Question: In a google apps script, I want to be able to enter an integer value (1-10), and then have the script change the cell where that value was entered to a string based on a lookup. Essentially this:

Here's what I have, but it never does anything. I can't even get a cell to change its own text value.
'''
function onEdit(event){
var sheet = event.source.getActiveSheet();
var editedCell = sheet.getActiveCell();
var editedCellRange = SpreadsheetApp.getActiveSheet().getRange(editedCell);
var columnToSortBy = 4;
var ss = SpreadsheetApp.getActiveSpreadsheet();
var Values = [ss.getRange('I2'),ss.getRange('I3'),ss.getRange('I4'),ss.getRange('I5'),ss.getRange('I6'),ss.getRange('I7'),ss.getRange('I8'),ss.getRange('I9'),ss.getRange('I10'),ss.getRange('I11')];
if(editedCell.getColumn() == columnToSortBy){
editedCellRange.setValue(Values[editedCellRange.getValue()-1]);
}
}
'''
So 'var Values' is an array holding the string values that should be displayed. When a cell in the 4th column is edited to contain an integer, then the script should look up the value of that integer position in the array, and then put the appropriate string in the edited cell. Can anyone show me what is wrong with my script (or a better way to write this in a script)?
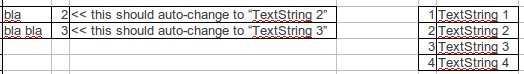
Answer: First, 'Values' is an array of 'Range' objects. When you are doing
'editedCellRange.setValue(Values[editedCellRange.getValue()-1]);'
you're trying to pass a 'Range' object to 'setValue' which is incorrect. So, I'd change it to something like this
'''
var range = sheet.getRange("I2:I11");
var Values = range.getValues();
if(editedCell.getColumn() == columnToSortBy){
var number = parseInt(editedCellRange.getValue());
editedCellRange.setValue(Values[number -1][0]);
}
'''